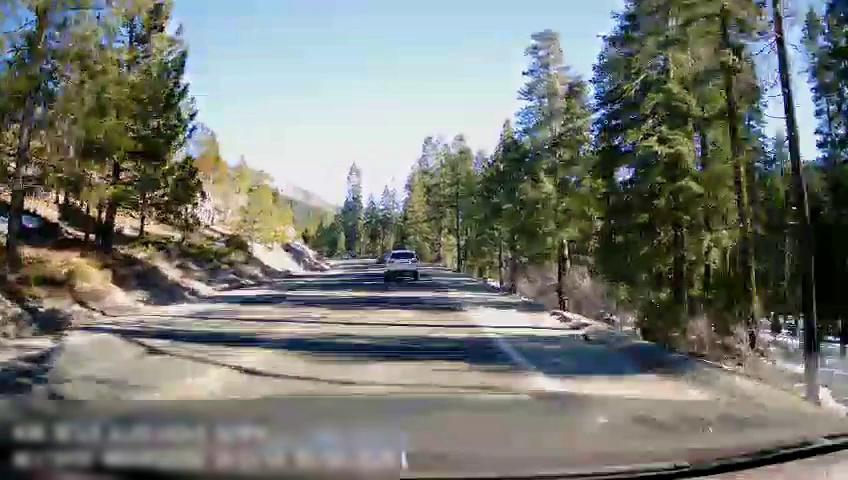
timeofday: Day
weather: Sunny
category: Drivable Space
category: Vehicles | SUV
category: Lanes | Current Lane